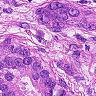
Metastatic tissue present: yes